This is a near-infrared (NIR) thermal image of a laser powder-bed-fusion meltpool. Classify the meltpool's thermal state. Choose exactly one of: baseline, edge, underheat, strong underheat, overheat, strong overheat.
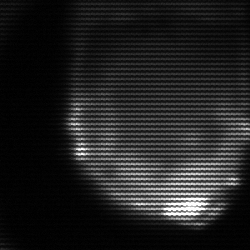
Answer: edge